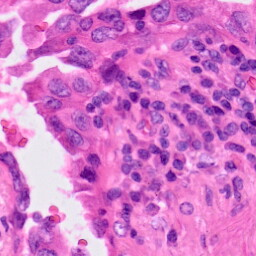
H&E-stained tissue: Lung